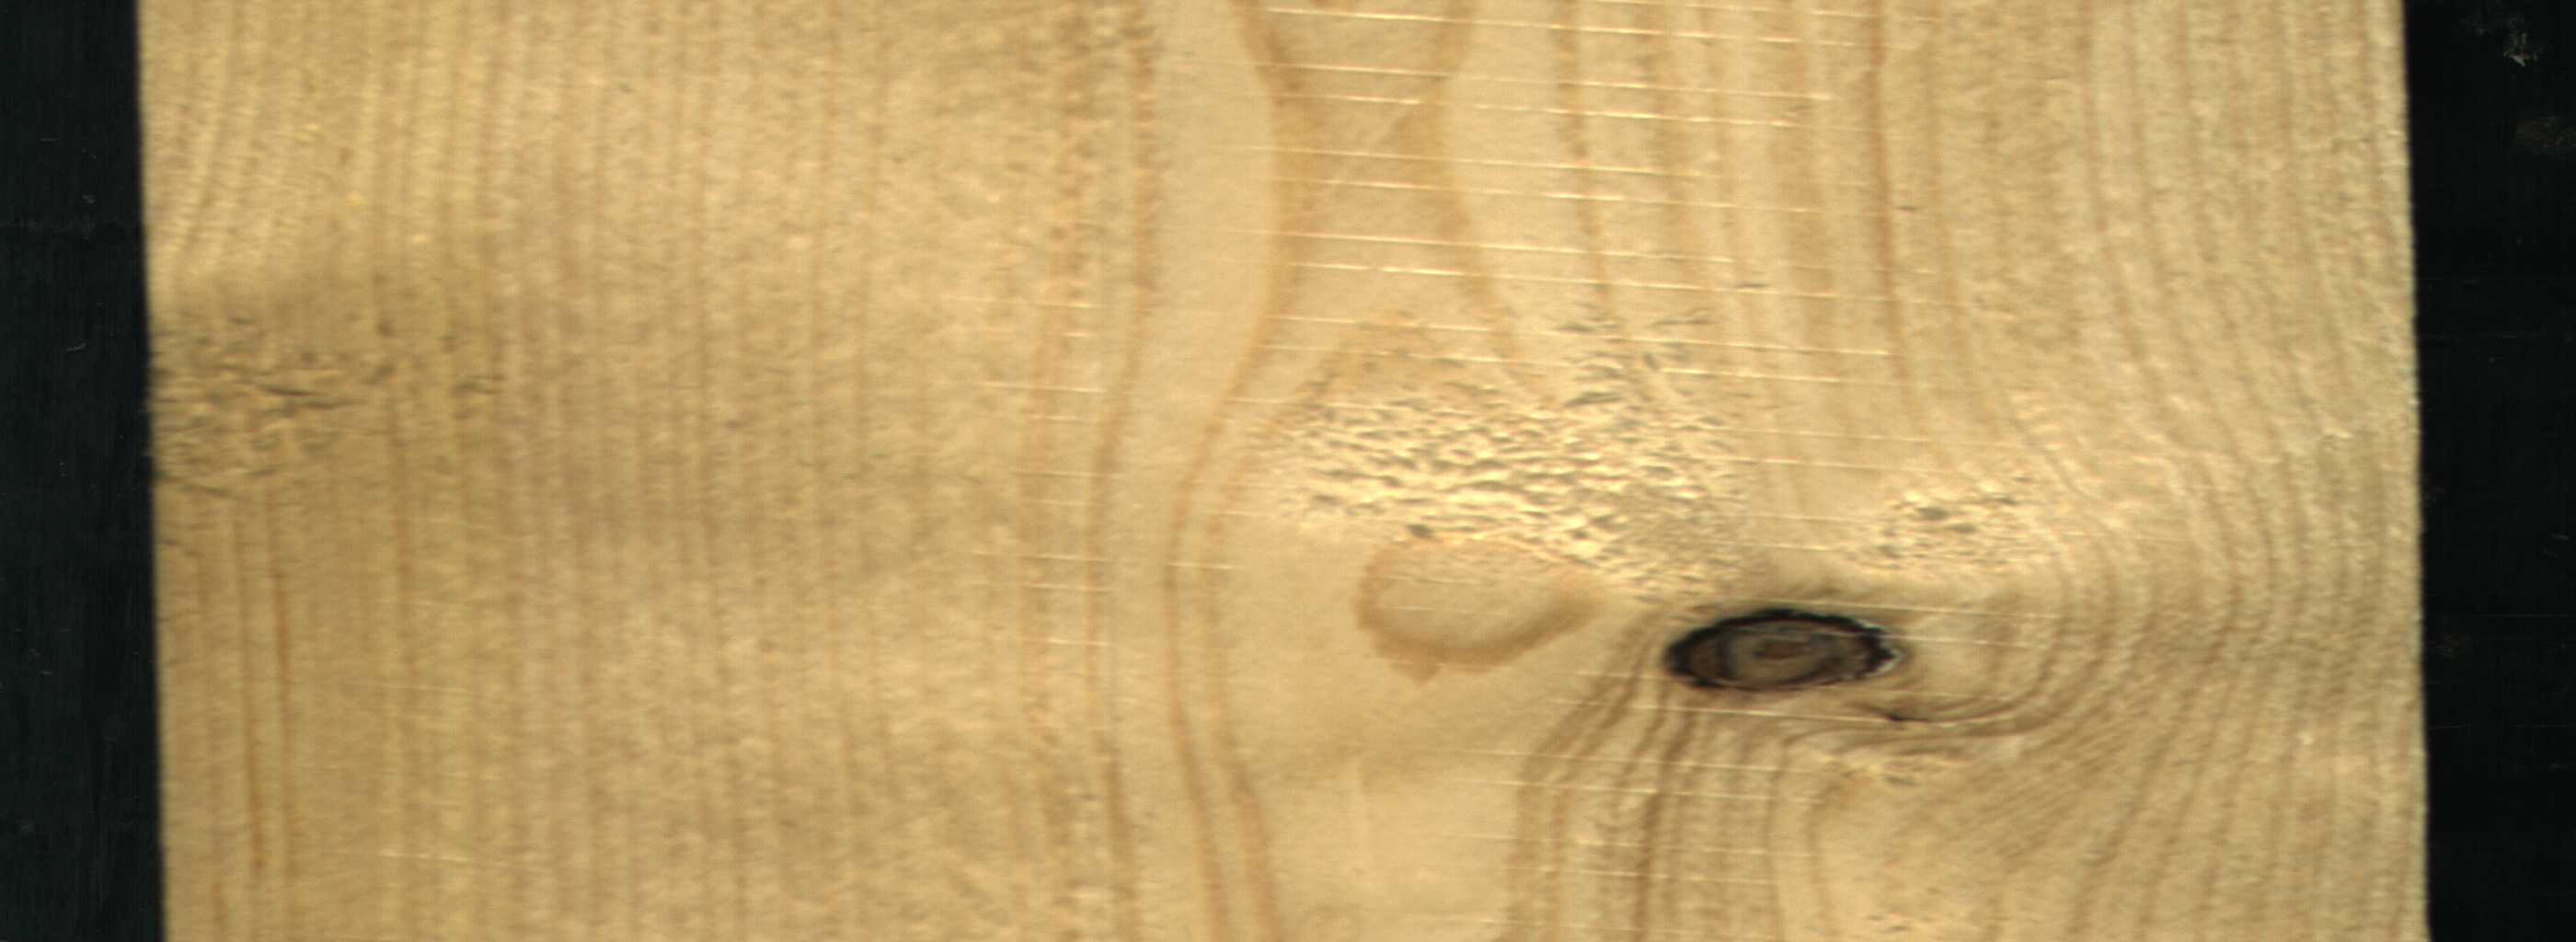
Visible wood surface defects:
Dead_Knot